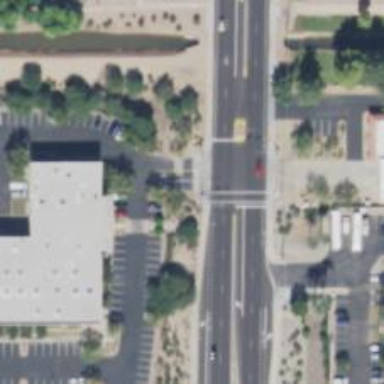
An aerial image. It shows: Solid stop line on the road marking.